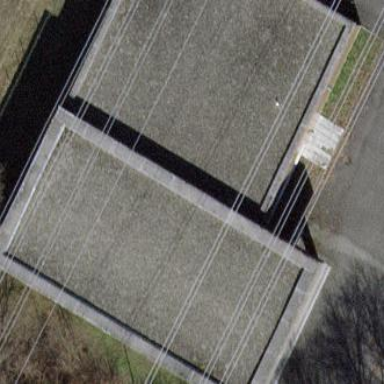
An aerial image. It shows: Building used for water works.